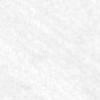
Label: no_change